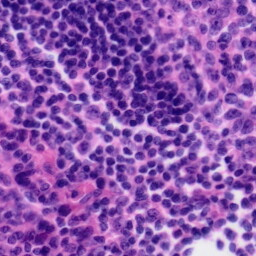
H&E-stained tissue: Tonsil